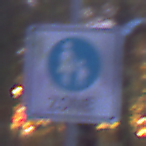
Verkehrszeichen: BeginnFussgaengerzone
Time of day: Night
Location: Outdoor (Suburban)
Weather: PartlyCloudy
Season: NotSpecified
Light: Artificial